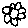
Label: flower